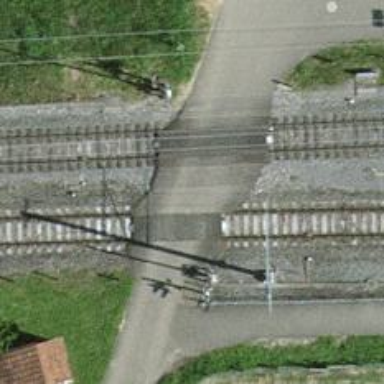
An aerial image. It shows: Level railway crossing equipped with lights and saltire barriers.